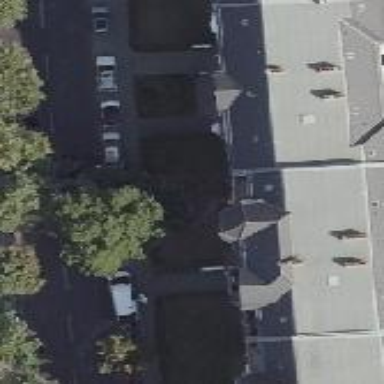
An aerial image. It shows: Unique apartment building with double saltbox roof shape.